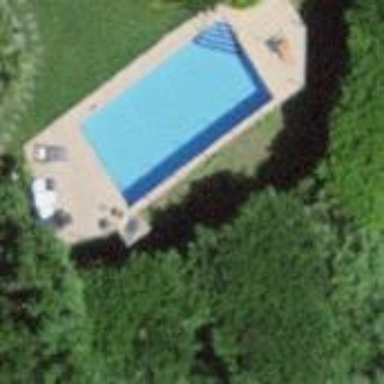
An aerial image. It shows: Swimming pool located in leisure land.